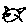
Label: cat